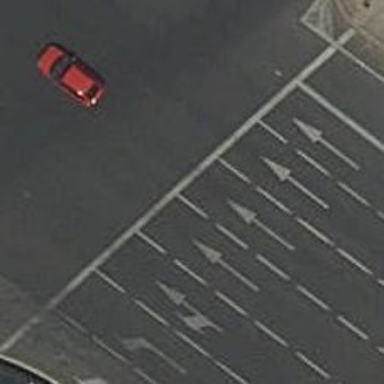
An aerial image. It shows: Road with traffic signals.